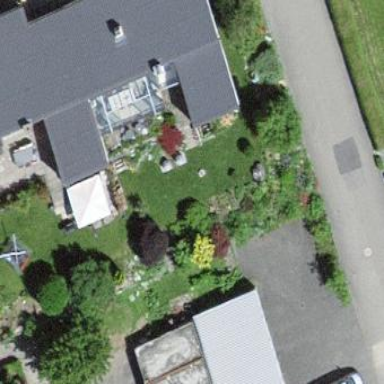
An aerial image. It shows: Terrace building.